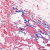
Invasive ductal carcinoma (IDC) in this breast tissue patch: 0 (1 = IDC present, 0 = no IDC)